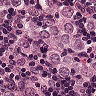
Metastatic tissue present: yes